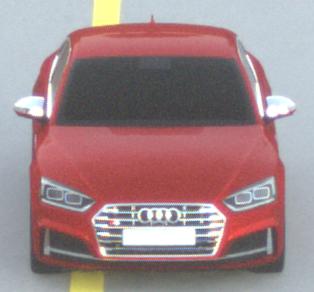
Make: Audi
Model: S5 Sportback
Detailed model: 8T Facelift
Model produced from: 2011
Model produced until: 2016
Doors: 5
Color: red
Road condition: dry road
Daytime: sunrise or sunset
Contrast: low contrast